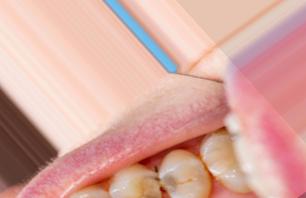
Condition: Caries